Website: lowes
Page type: delivery-shipping
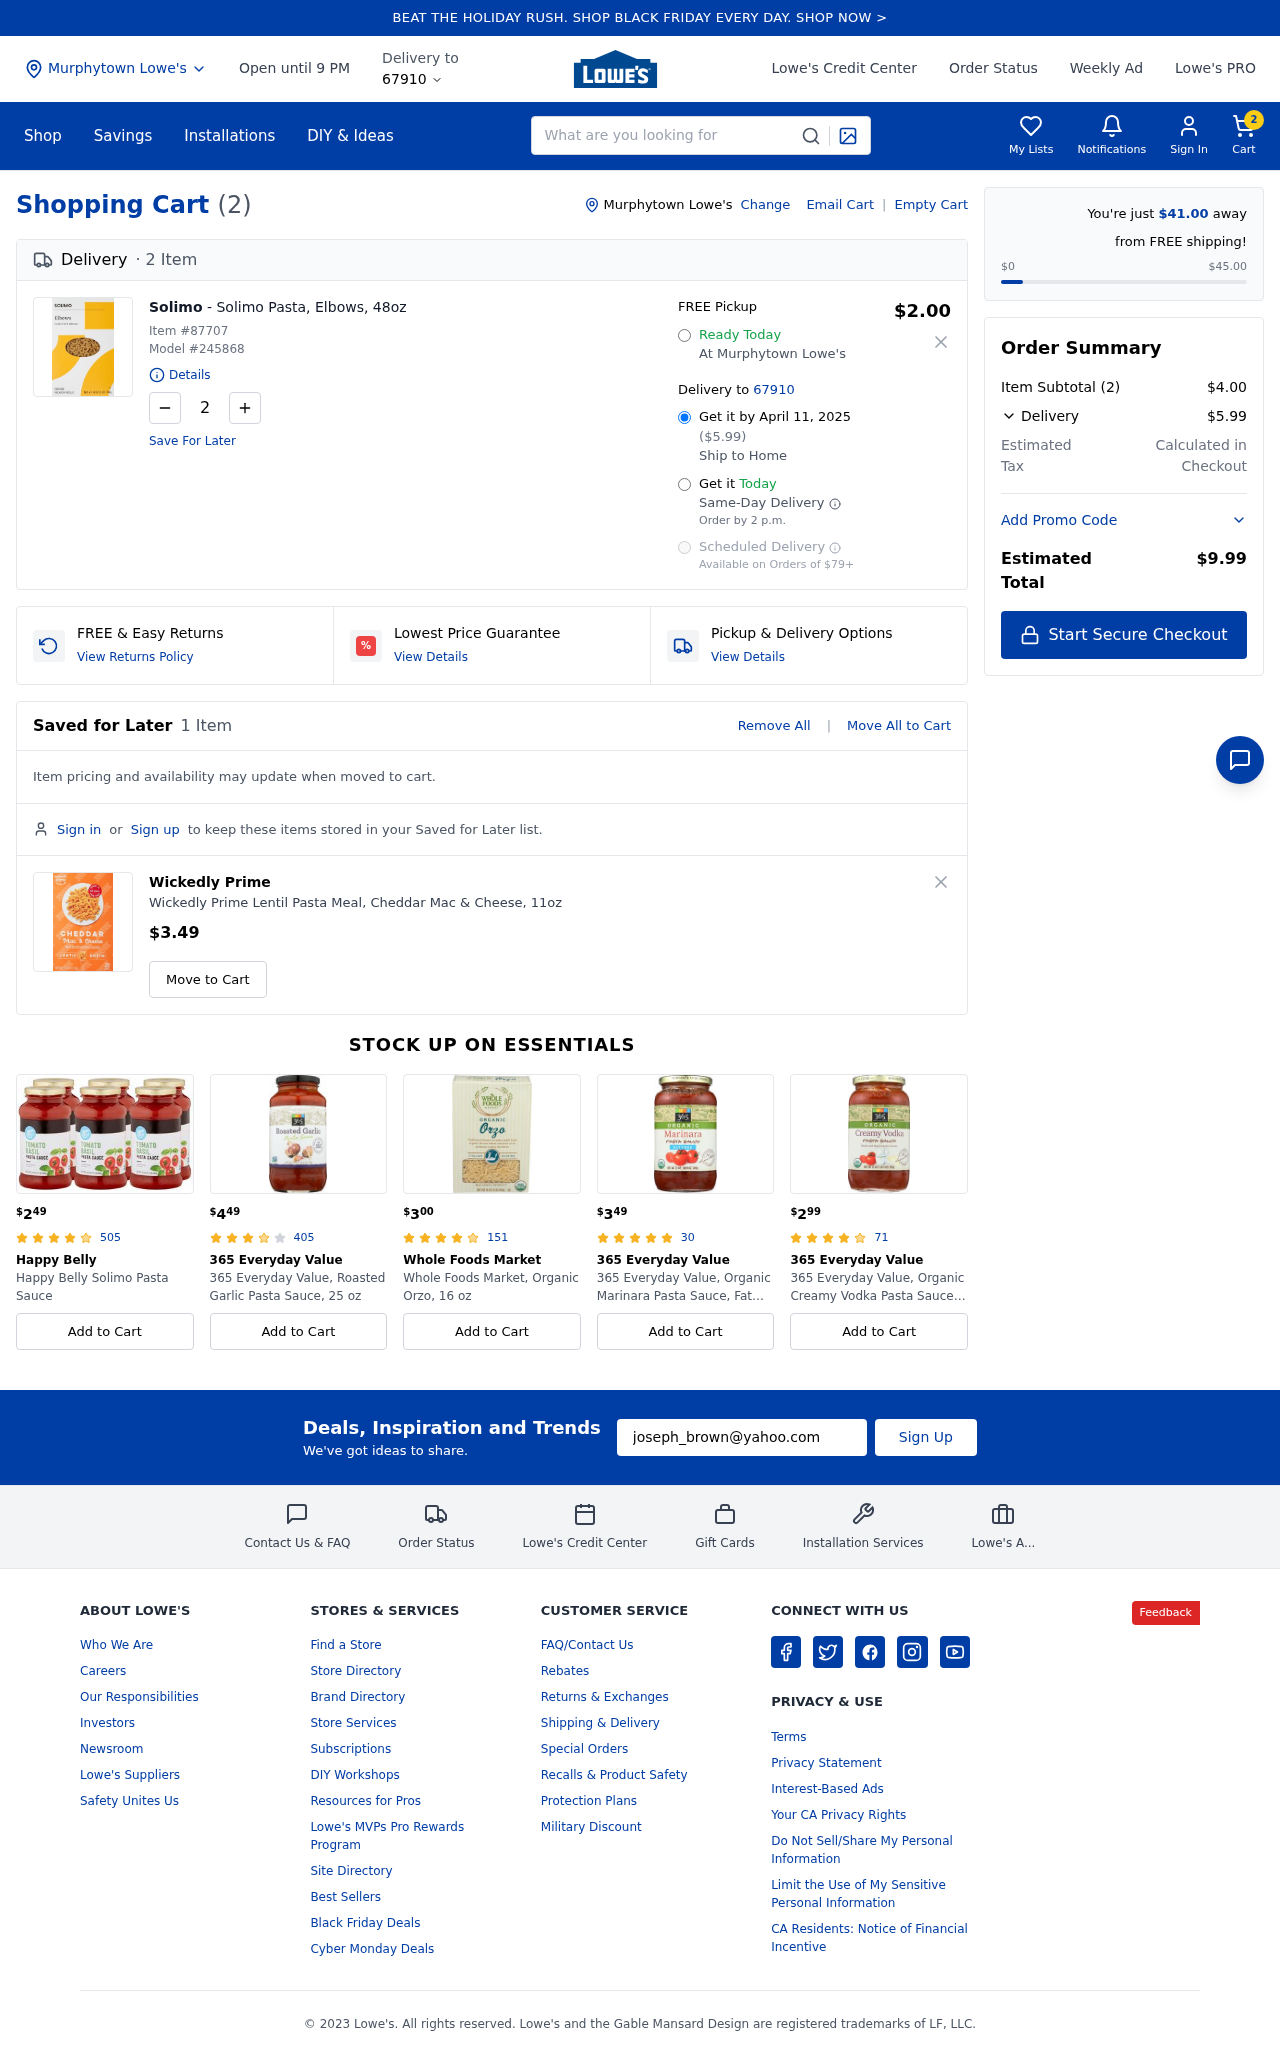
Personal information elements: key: PII_CITY
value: Murphytown
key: PII_EMAIL
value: joseph_brown@yahoo.com
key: PII_POSTCODE
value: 67910
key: PII_CITY2
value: Murphytown
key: PII_CITY3
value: Murphytown
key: PII_POSTCODE_FULL
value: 67910
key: PII_POSTCODE_NUMERIC
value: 67910
Product elements: key: PRODUCT1_BRAND
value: Solimo
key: PRODUCT1_NAME
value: Solimo Pasta, Elbows, 48oz
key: PRODUCT1_PRICE
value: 2
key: PRODUCT1_QUANTITY
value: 2
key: PRODUCT2_BRAND
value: Wickedly Prime
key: PRODUCT2_NAME
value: Wickedly Prime Lentil Pasta Meal, Cheddar Mac & Cheese, 11oz
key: PRODUCT2_PRICE
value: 3.49
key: PRODUCT1_ITEM_NUMBER
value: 87707
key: PRODUCT1_MODEL_NUMBER
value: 245868
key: PRODUCT3_PRICE
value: $249
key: PRODUCT3_NUM_RATINGS
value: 505
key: PRODUCT3_BRAND
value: Happy Belly
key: PRODUCT3_NAME
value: Happy Belly Solimo Pasta Sauce
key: PRODUCT4_PRICE
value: $449
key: PRODUCT4_NUM_RATINGS
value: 405
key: PRODUCT4_BRAND
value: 365 Everyday Value
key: PRODUCT4_NAME
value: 365 Everyday Value, Roasted Garlic Pasta Sauce, 25 oz
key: PRODUCT5_PRICE
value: $300
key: PRODUCT5_NUM_RATINGS
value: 151
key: PRODUCT5_BRAND
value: Whole Foods Market
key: PRODUCT5_NAME
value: Whole Foods Market, Organic Orzo, 16 oz
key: PRODUCT6_PRICE
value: $349
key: PRODUCT6_NUM_RATINGS
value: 30
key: PRODUCT6_BRAND
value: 365 Everyday Value
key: PRODUCT6_NAME
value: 365 Everyday Value, Organic Marinara Pasta Sauce, Fat Free, 25 oz
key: PRODUCT7_PRICE
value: $299
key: PRODUCT7_NUM_RATINGS
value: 71
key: PRODUCT7_BRAND
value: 365 Everyday Value
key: PRODUCT7_NAME
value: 365 Everyday Value, Organic Creamy Vodka Pasta Sauce, 25 oz
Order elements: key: ORDER_NUM_ITEMS
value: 2
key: ORDER_DELIVERY_DATE
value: April 11, 2025
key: ORDER_SHIPPING_COST
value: $5.99
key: AWAY_FROM_FREE_SHIPPING
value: $41.00
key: ORDER_SUBTOTAL
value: $4.00
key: ORDER_TOTAL
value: $9.99
Search elements: key: HEADER_SEARCH
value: What are you looking for